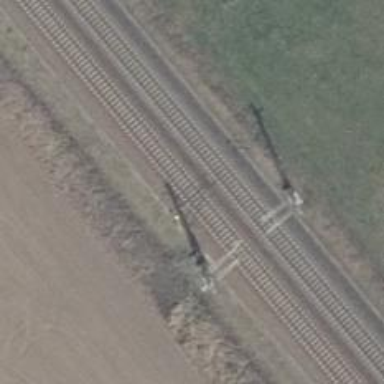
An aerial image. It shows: Railway signal.